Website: walmart
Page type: gifting
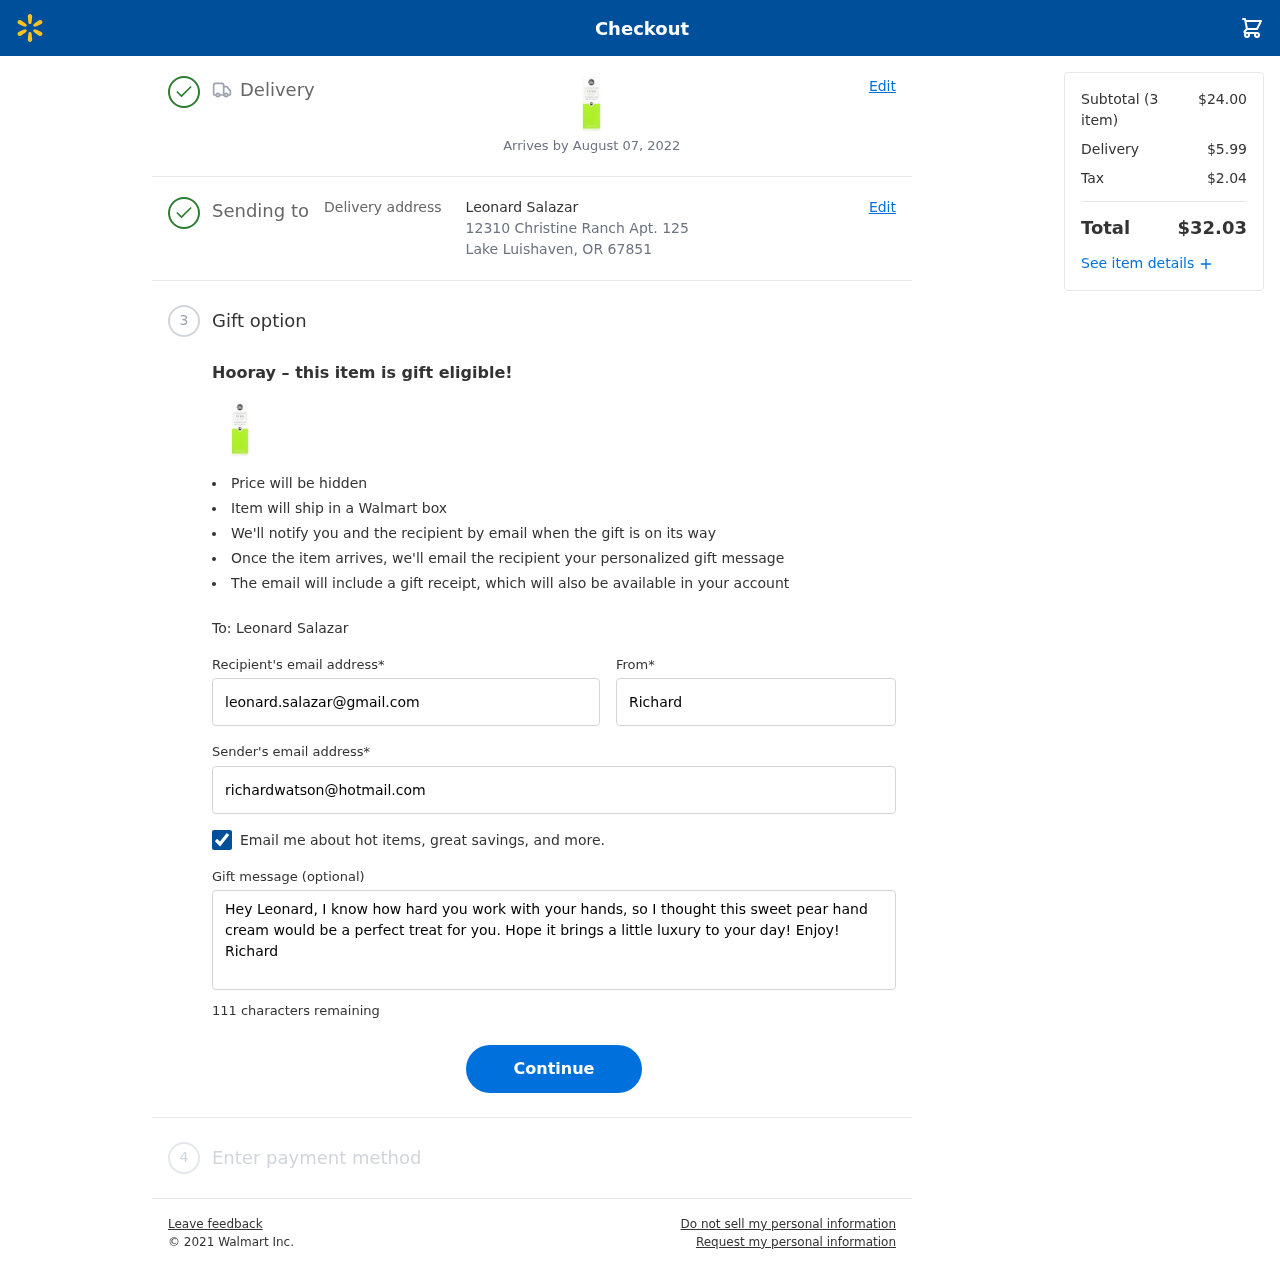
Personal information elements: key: PII_CITY_STATE_ZIP
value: Lake Luishaven, OR 67851
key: PII_EMAIL
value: richardwatson@hotmail.com
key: PII_FIRSTNAME
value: Richard
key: PII_GIFT_EMAIL
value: leonard.salazar@gmail.com
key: PII_GIFT_FULLNAME
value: Leonard Salazar
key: PII_GIFT_MESSAGE
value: Hey Leonard, I know how hard you work with your hands, so I thought this sweet pear hand cream would be a perfect treat for you. Hope it brings a little luxury to your day! Enjoy!
Richard
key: PII_STREET
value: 12310 Christine Ranch Apt. 125
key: PII_GIFT_FIRSTNAME
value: Leonard
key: PII_GIFT_LASTNAME
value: Salazar
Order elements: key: ORDER_DELIVERY_DATE
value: Arrives by August 07, 2022
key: ORDER_NUM_ITEMS
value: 3
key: ORDER_SUBTOTAL
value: $24.00
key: ORDER_SHIPPING_COST
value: $5.99
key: ORDER_TAX
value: $2.04
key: ORDER_TOTAL
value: $32.03